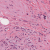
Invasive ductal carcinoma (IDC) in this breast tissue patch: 1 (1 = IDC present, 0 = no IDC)